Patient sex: F
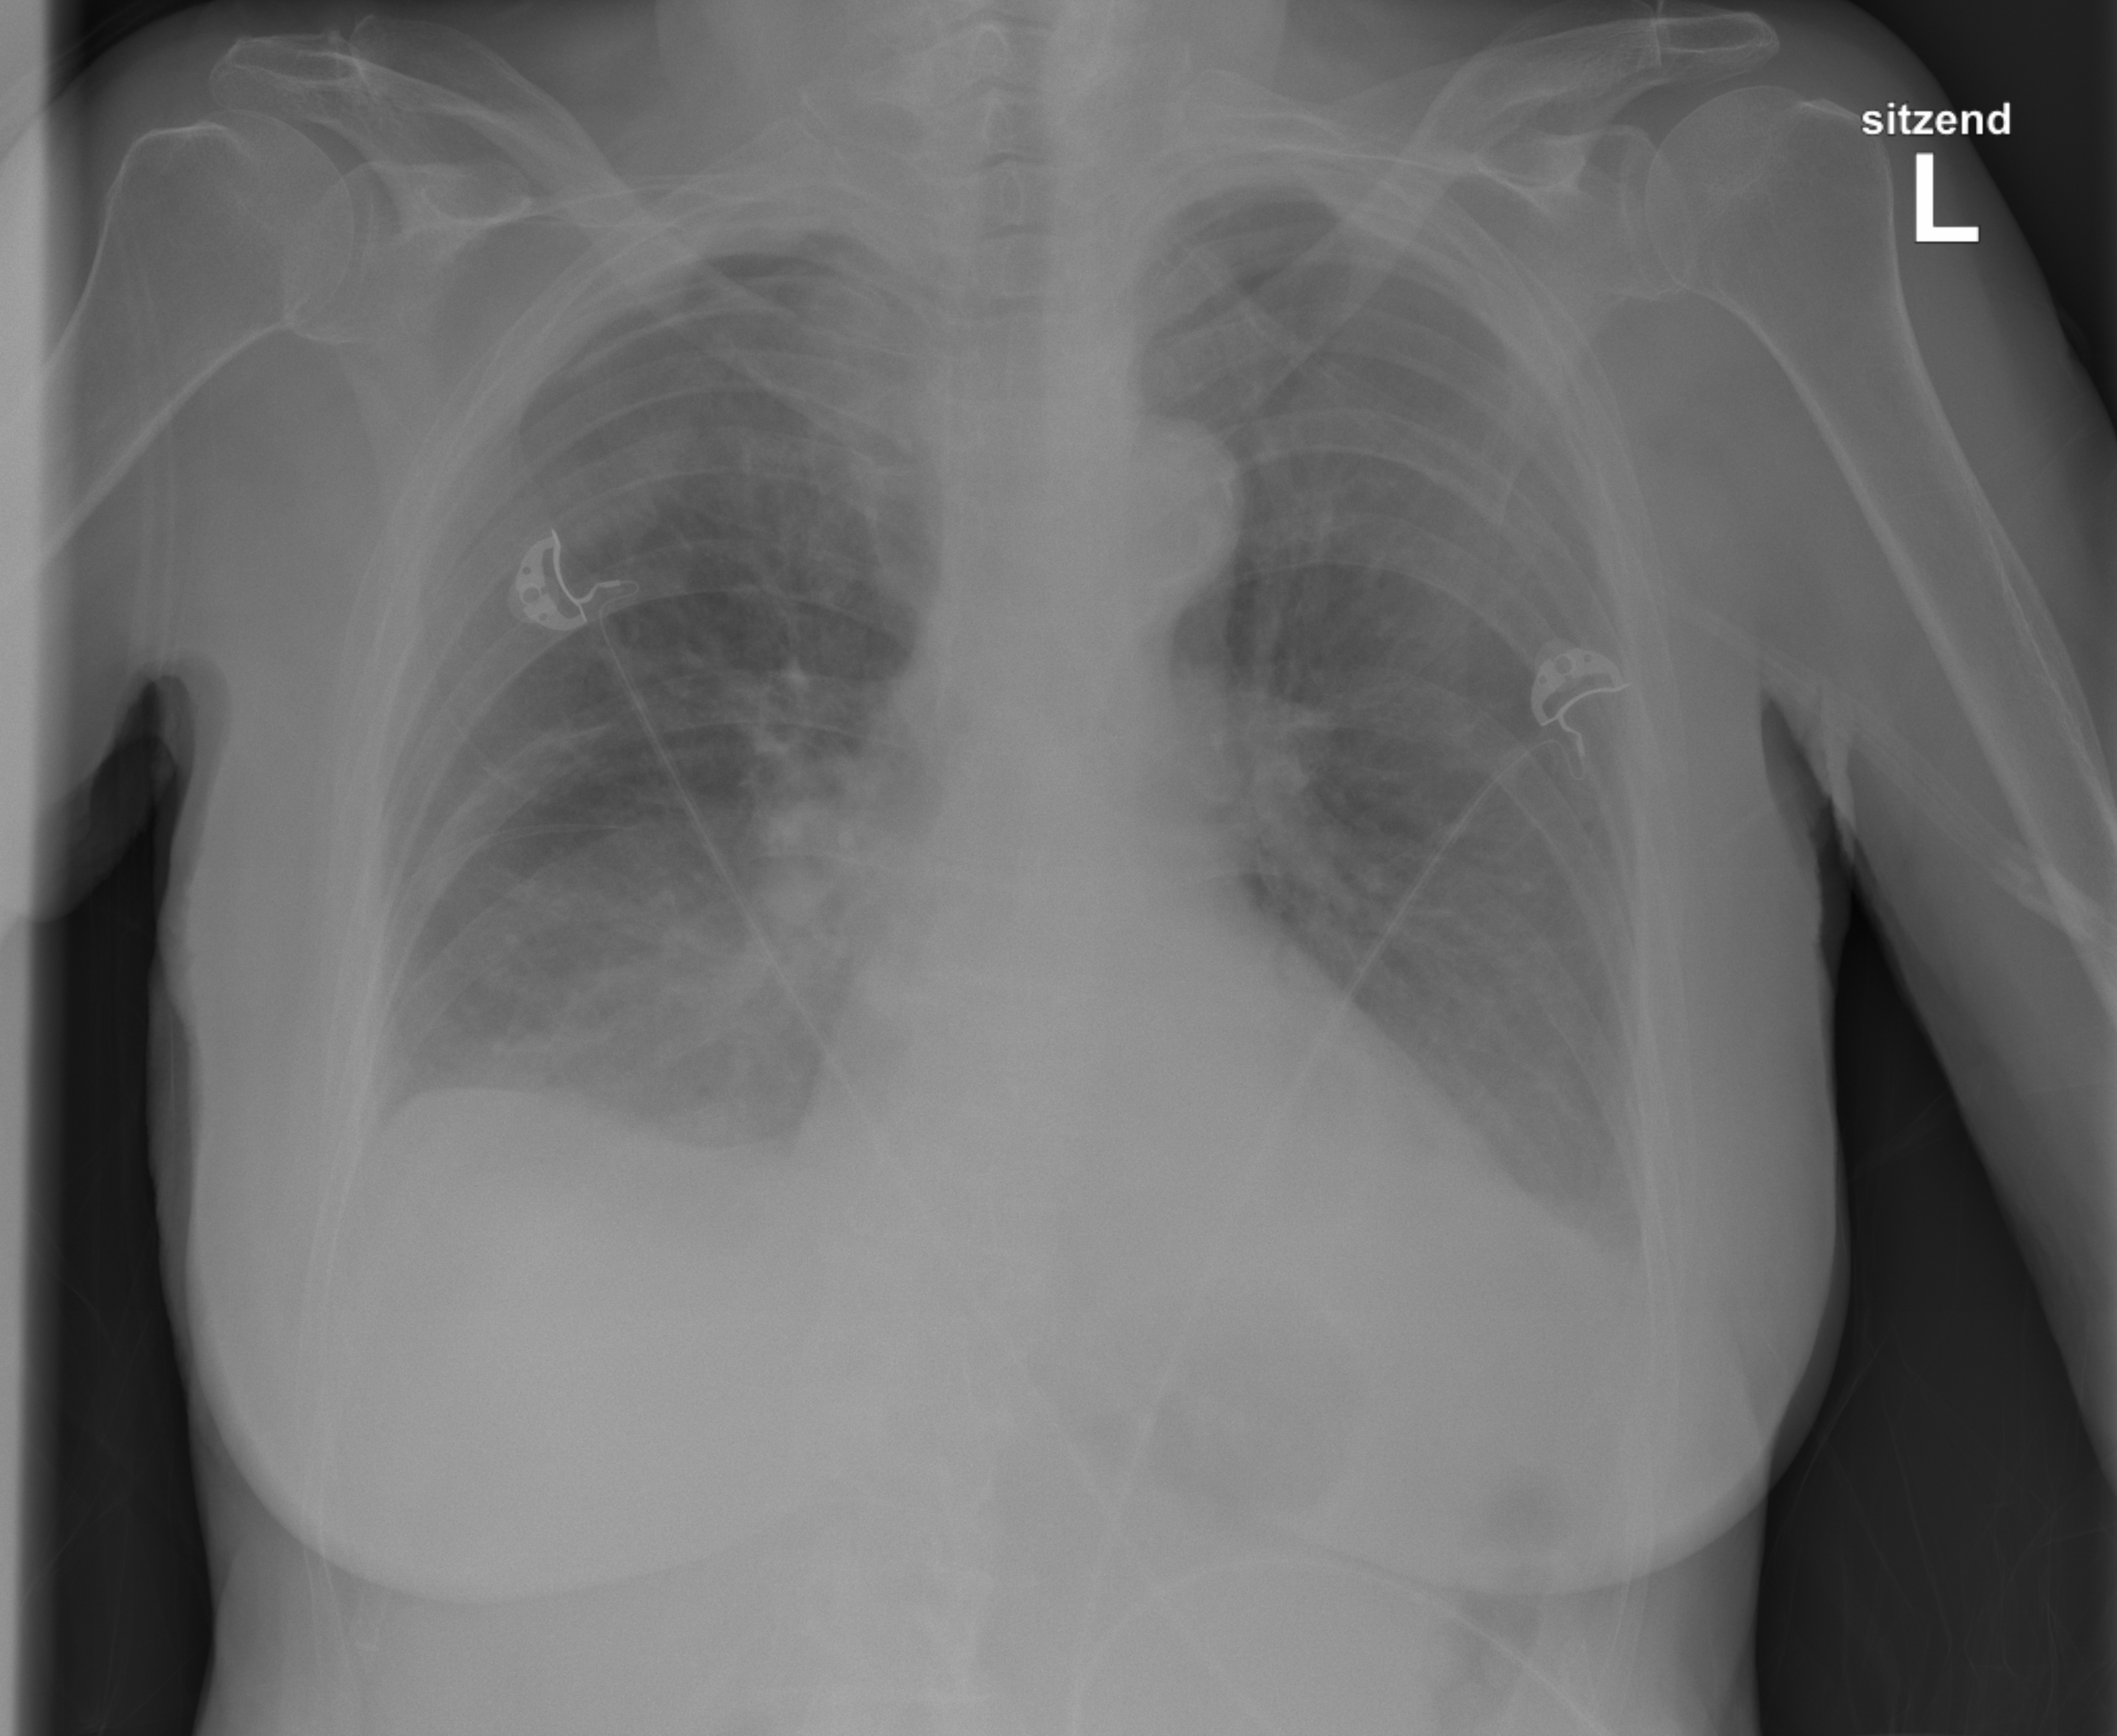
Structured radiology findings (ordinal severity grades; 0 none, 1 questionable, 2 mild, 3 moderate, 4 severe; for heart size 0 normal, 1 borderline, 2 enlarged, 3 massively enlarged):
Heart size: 0
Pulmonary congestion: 2
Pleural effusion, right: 2
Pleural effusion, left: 2
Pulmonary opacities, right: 1
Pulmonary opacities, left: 1
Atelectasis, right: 2
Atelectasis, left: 2